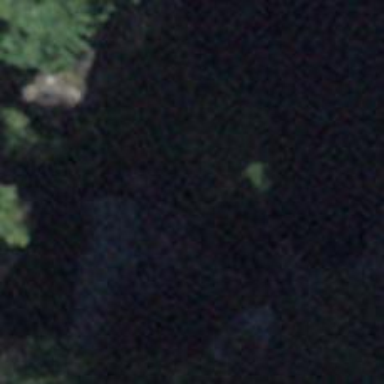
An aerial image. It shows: Beautiful waterfall.